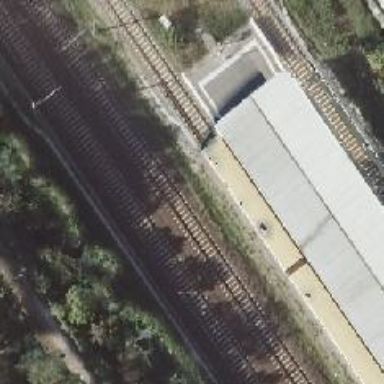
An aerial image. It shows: Railway signal.